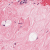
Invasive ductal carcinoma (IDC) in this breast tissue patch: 0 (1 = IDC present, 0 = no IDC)